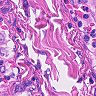
Metastatic tissue present: no